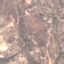
Land use / land cover class: HerbaceousVegetation